Question: i have a shop where quantities of cards are sold in 25, 50, 75, 100, 125, 150, 175 and 200. when i add a card, with a quantity of 175 to my basket, the cart total at the top of Magento displays "MY Cart (175 Items)". Obvoulsy it's adding up the quantities, rather than the actual product count.
How would i edit this? What templates is this read from?
Here's a picture to show you what i mean.

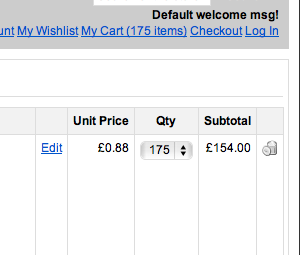
Answer: There is an option for it in .